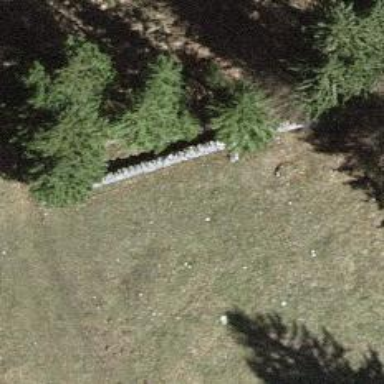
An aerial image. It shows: Wall barrier.